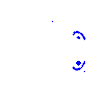
Particle: electron